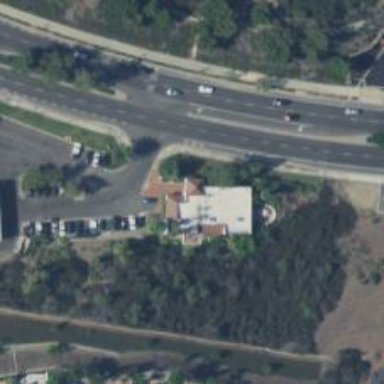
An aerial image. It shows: Healthcare clinic.